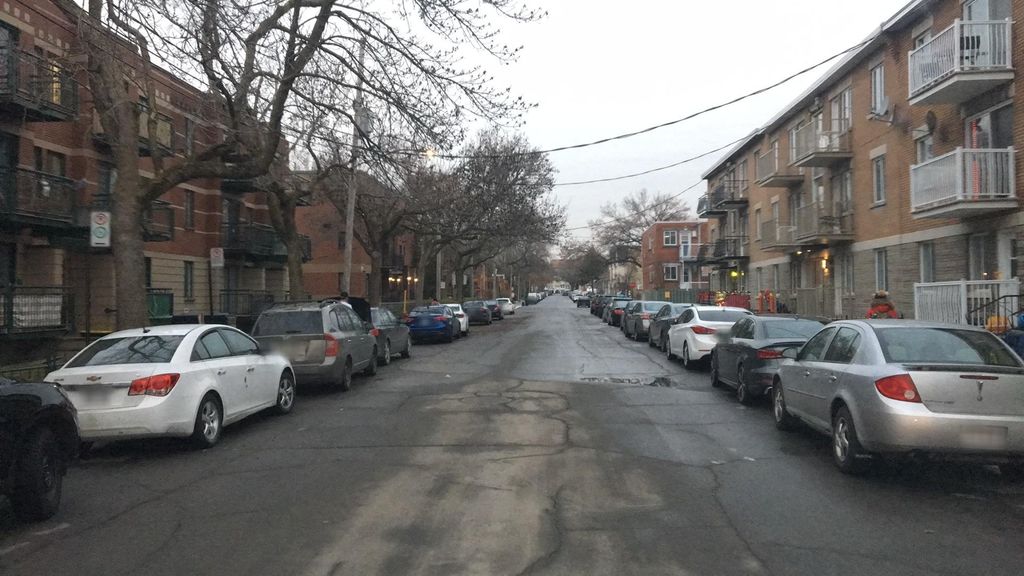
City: montreal